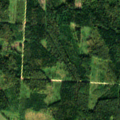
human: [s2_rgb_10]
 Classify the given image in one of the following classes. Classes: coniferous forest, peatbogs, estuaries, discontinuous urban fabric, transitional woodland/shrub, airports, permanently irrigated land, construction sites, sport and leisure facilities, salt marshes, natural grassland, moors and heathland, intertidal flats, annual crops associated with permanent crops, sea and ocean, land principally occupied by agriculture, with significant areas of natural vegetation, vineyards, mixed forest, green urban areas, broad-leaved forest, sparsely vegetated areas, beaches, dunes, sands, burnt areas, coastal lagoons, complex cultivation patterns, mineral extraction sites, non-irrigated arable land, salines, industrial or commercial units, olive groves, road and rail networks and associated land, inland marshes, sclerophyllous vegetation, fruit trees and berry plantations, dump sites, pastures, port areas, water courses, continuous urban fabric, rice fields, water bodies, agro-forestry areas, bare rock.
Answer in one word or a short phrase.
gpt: non-irrigated arable land, mixed forest, transitional woodland/shrub